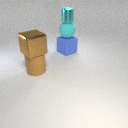
large blue rubber cube below small cyan metal cylinder